Question: I have created a simple IOS Automation and every time it tries to run, it shows up as a notification asking me if I want it to run. Is there a way to get it to run without prompting me? Automations don't seem that automated if it requires my input.

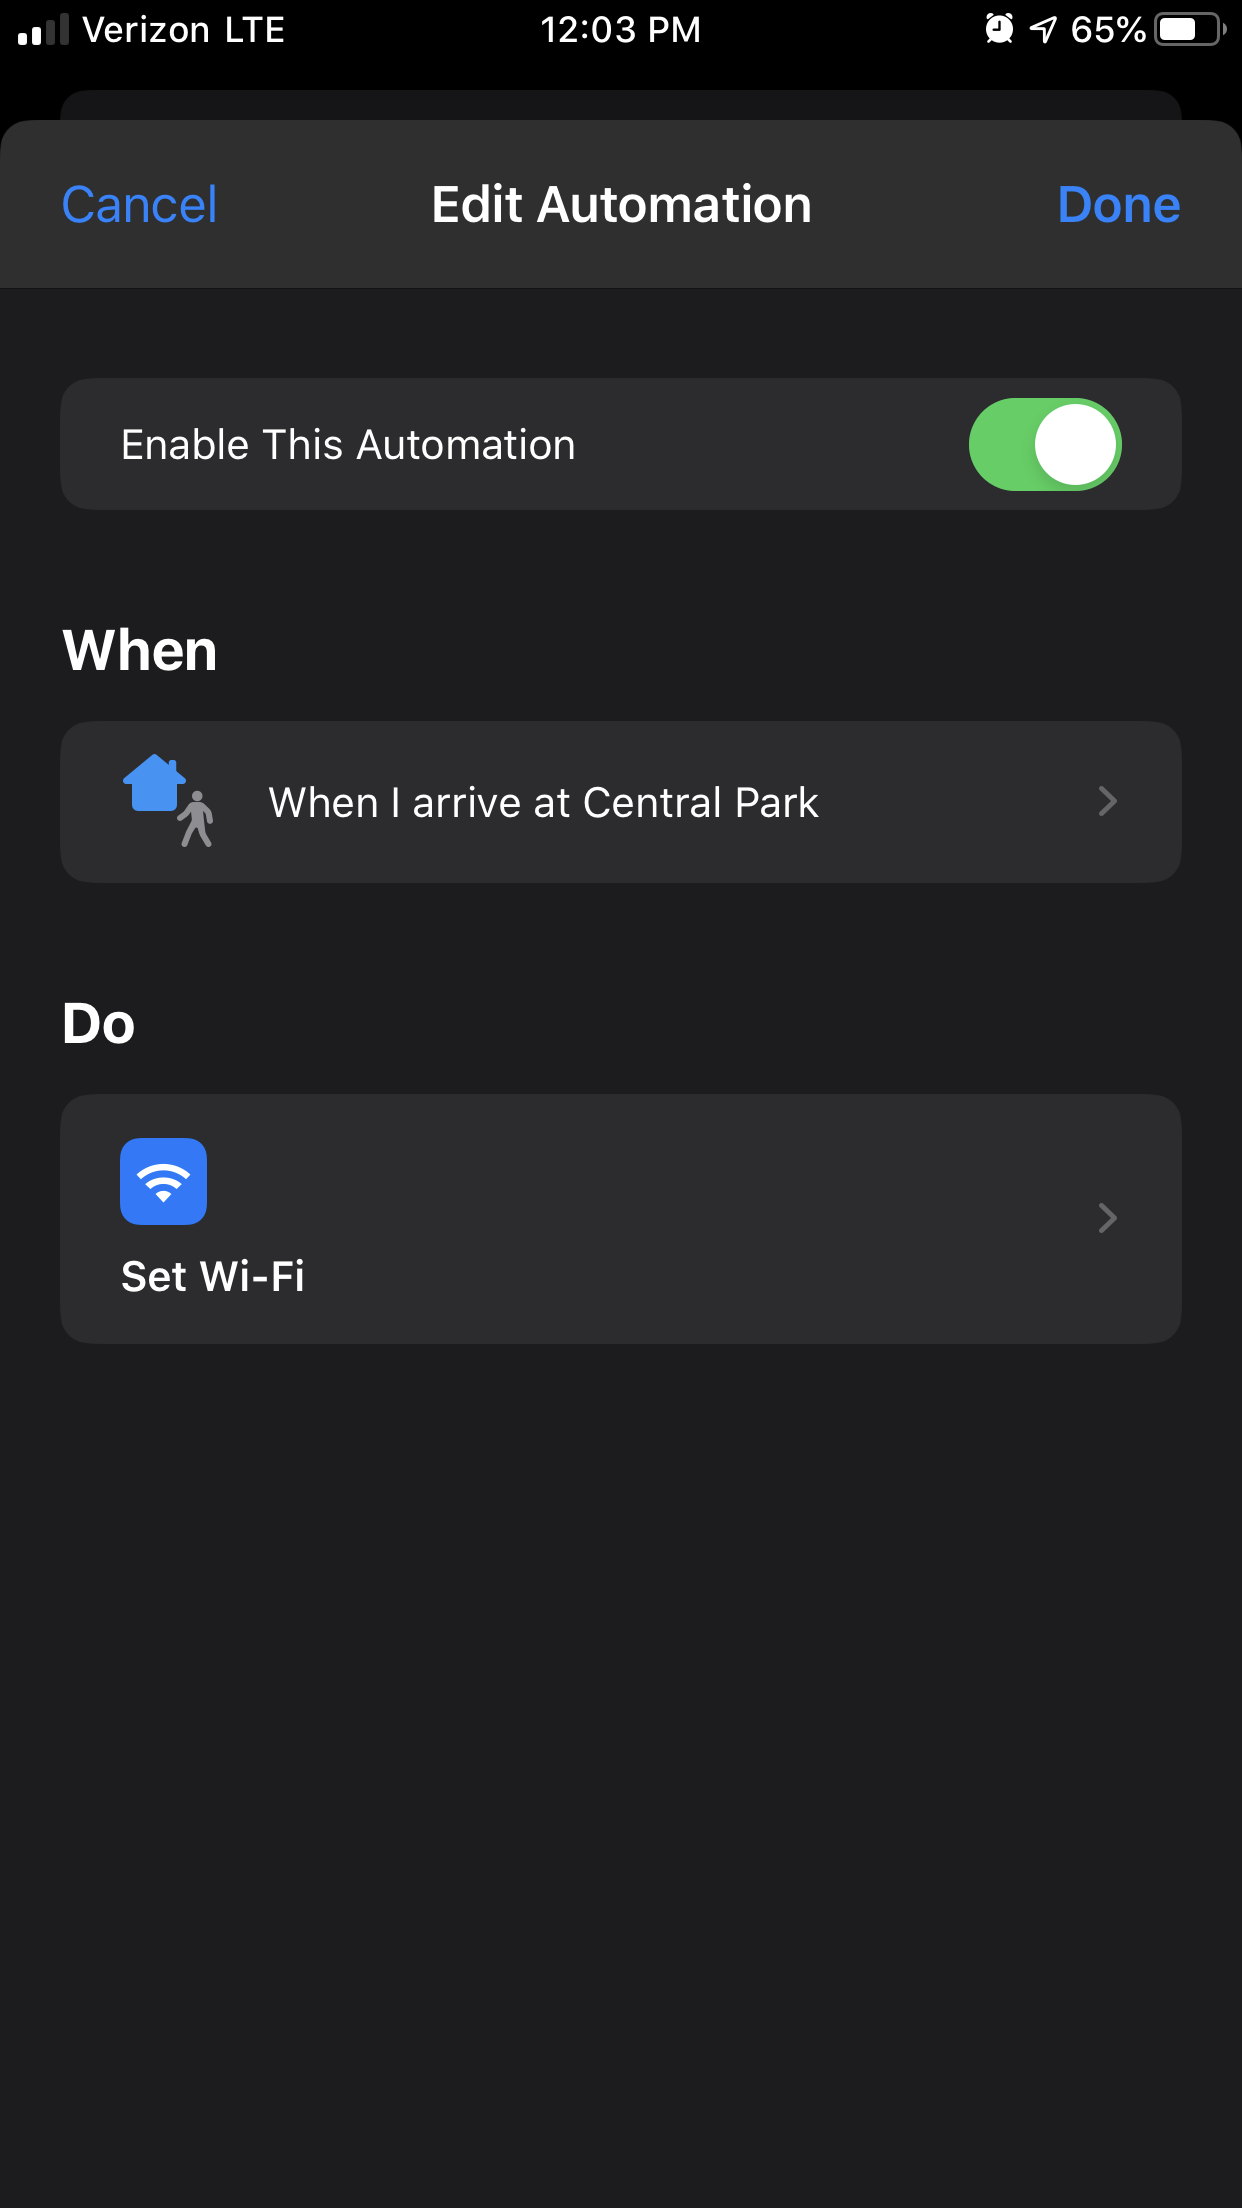
Answer: That is correct, for now it's not possible to run automation without authenticate on the phone first. There's some discussion <URL> that might interest you.